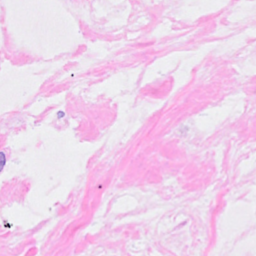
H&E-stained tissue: Breast